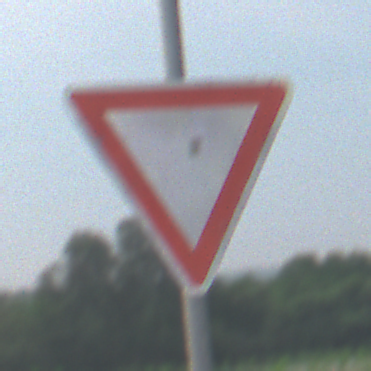
Verkehrszeichen: VorfahrtGewaehren
Umgebung: Outdoor, Nature
Tageszeit: SunriseSunset
Wetter: PartlyCloudy
Licht: Natural
Jahreszeit: NotSpecified
Kontrast: LowContrast